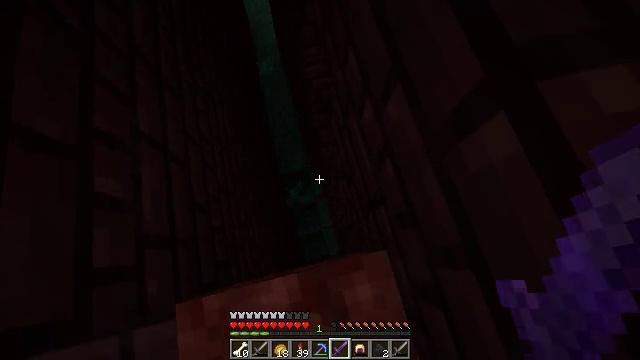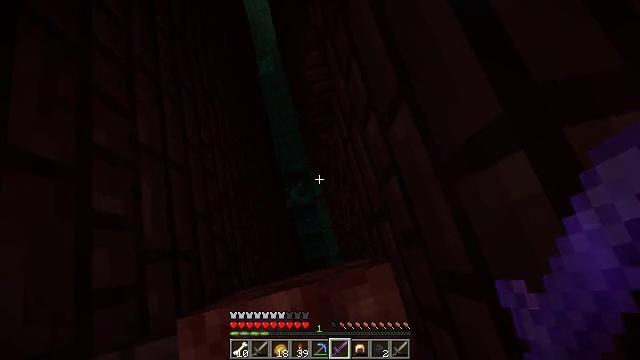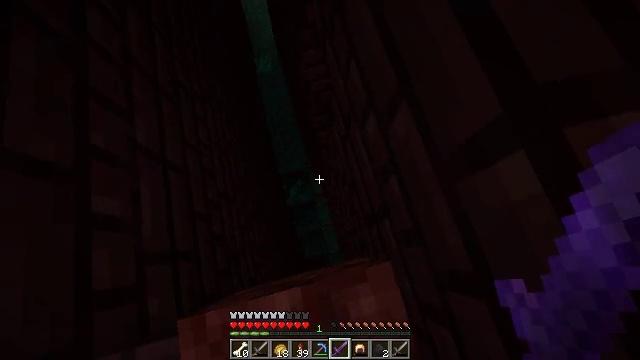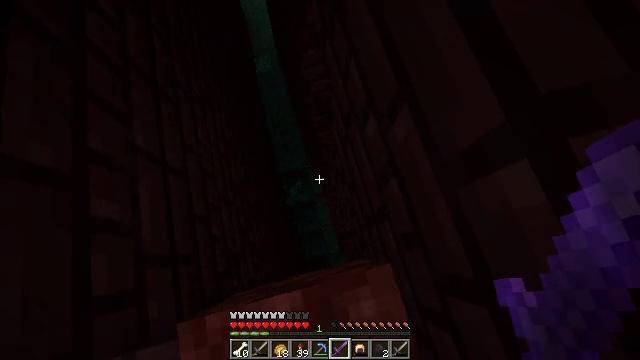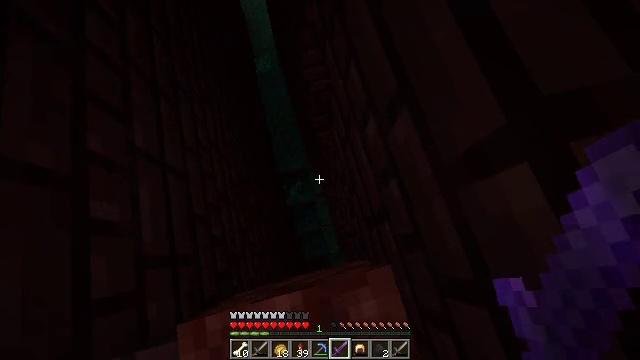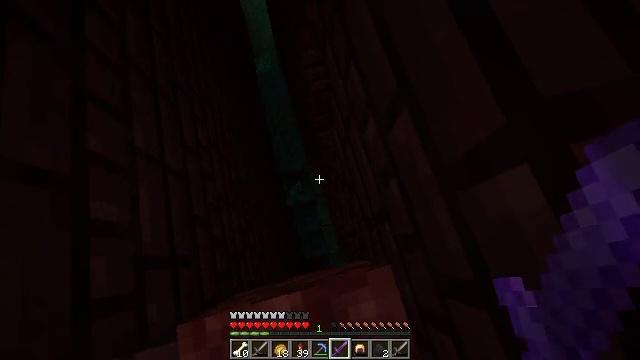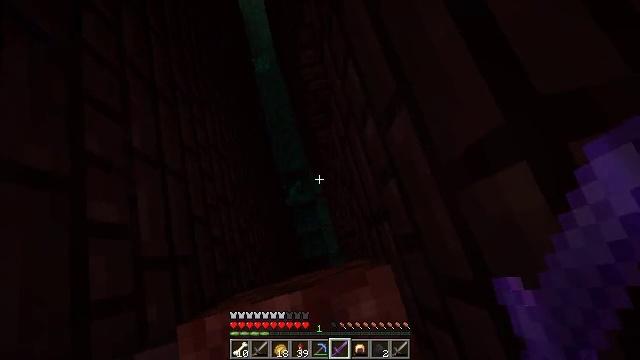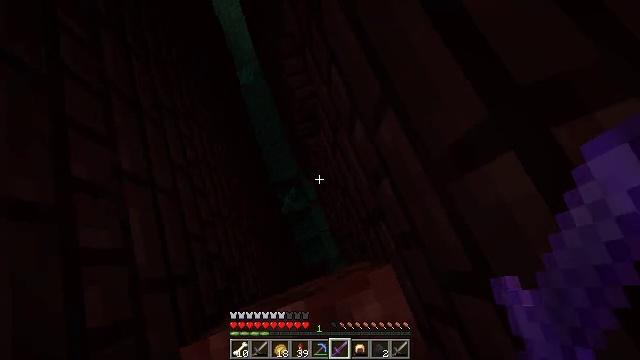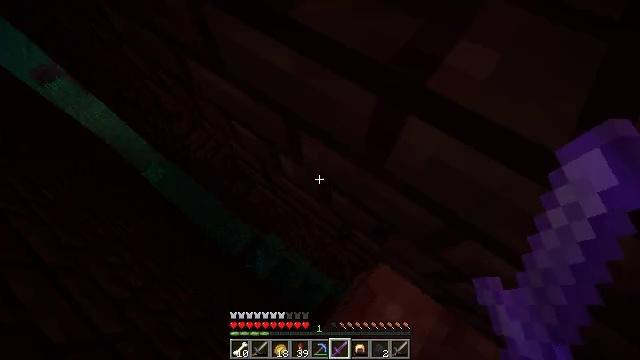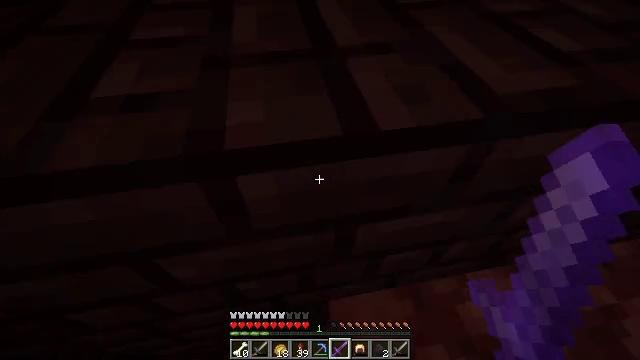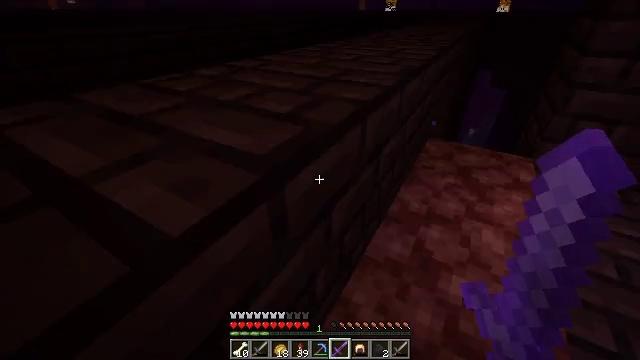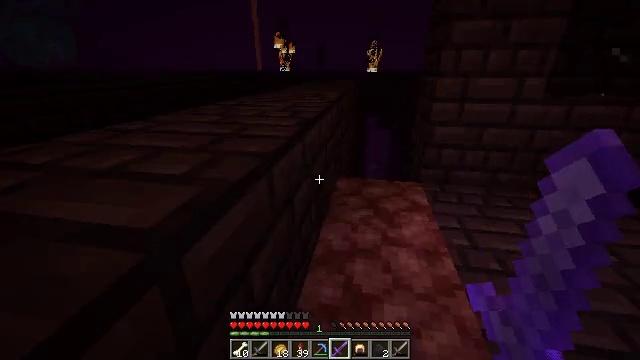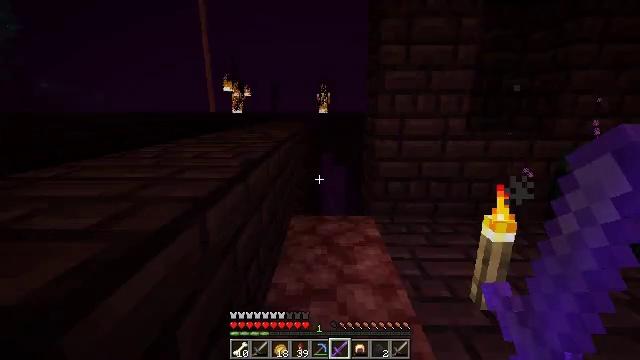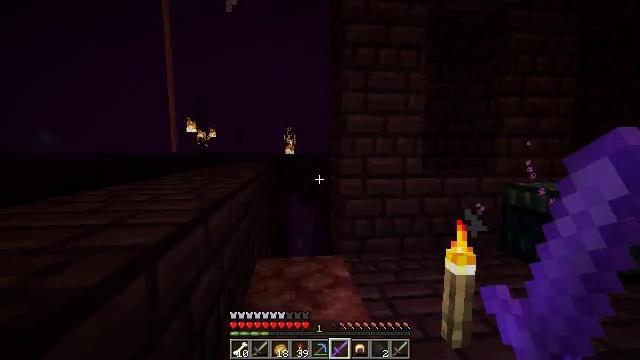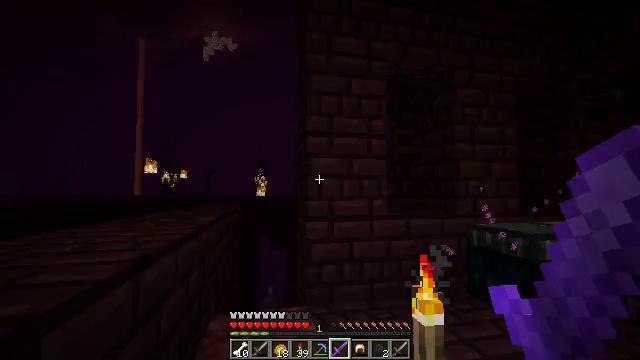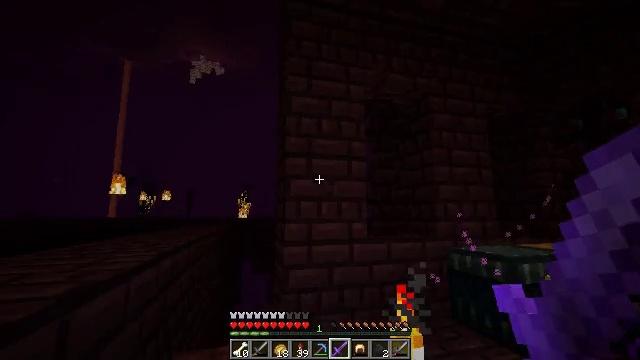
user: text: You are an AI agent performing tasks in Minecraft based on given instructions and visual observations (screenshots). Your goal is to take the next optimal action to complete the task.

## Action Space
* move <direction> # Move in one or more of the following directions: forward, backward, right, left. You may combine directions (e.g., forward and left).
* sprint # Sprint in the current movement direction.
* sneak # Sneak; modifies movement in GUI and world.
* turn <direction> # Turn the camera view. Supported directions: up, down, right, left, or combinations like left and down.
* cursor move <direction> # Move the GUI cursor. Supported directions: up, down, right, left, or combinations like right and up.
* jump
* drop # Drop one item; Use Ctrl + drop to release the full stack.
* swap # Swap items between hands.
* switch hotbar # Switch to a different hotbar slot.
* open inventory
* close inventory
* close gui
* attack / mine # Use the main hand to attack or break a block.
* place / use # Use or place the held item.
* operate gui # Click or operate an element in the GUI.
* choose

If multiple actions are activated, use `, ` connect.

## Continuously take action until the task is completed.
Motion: motion action
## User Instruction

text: Dig up netherrack with a pickaxe.
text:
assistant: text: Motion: sneak
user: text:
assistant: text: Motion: sneak
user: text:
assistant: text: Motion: sneak
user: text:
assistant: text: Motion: sneak
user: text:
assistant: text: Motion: sneak
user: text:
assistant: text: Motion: sneak
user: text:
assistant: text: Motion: sneak, turn right and up
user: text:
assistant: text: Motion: move right, sneak, turn right and up
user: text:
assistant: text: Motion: move right, sneak, turn right and up
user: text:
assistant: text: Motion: move right, sneak, turn right and up
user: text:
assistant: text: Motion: move right, sneak, turn right and up
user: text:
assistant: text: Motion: move right, sneak, turn right and up
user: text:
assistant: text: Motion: move forward and move right, sneak, turn right and up
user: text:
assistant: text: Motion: move forward and move right, sneak, turn right and up
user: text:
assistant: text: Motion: move forward and move right, sneak, turn right and up
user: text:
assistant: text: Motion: move forward, sneak, turn up
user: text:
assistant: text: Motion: move forward, sneak
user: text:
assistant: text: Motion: move forward, sneak
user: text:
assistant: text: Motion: move forward, sneak
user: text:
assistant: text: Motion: move forward, sneak
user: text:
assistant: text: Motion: move forward, sneak
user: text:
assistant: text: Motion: move forward and move right, sneak, turn down
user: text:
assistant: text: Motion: move forward and move right, sneak, turn left and down
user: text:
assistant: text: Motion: move forward and move right, sneak, turn down
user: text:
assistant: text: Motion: move forward and move right, sneak
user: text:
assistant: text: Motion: move forward and move right, sneak, turn down
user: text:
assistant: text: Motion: move forward and move right, sneak
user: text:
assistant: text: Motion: move forward and move right
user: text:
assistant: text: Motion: move forward and move right
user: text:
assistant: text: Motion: move right